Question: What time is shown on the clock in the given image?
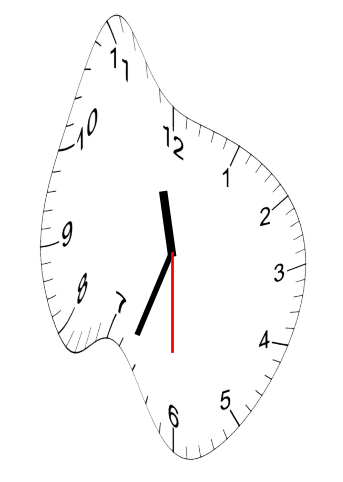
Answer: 11:33:30